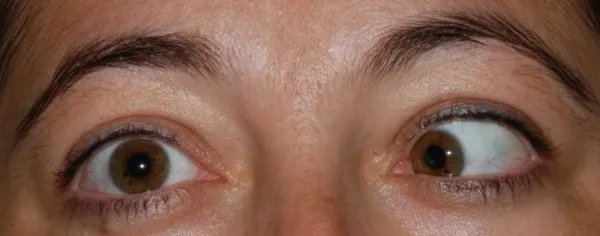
The patient had a restricted right gaze that revealed a right abducens palsy.
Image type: medical_photograph (other_medical_photograph)